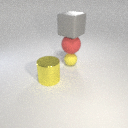
large gray rubber cube above large red rubber sphere